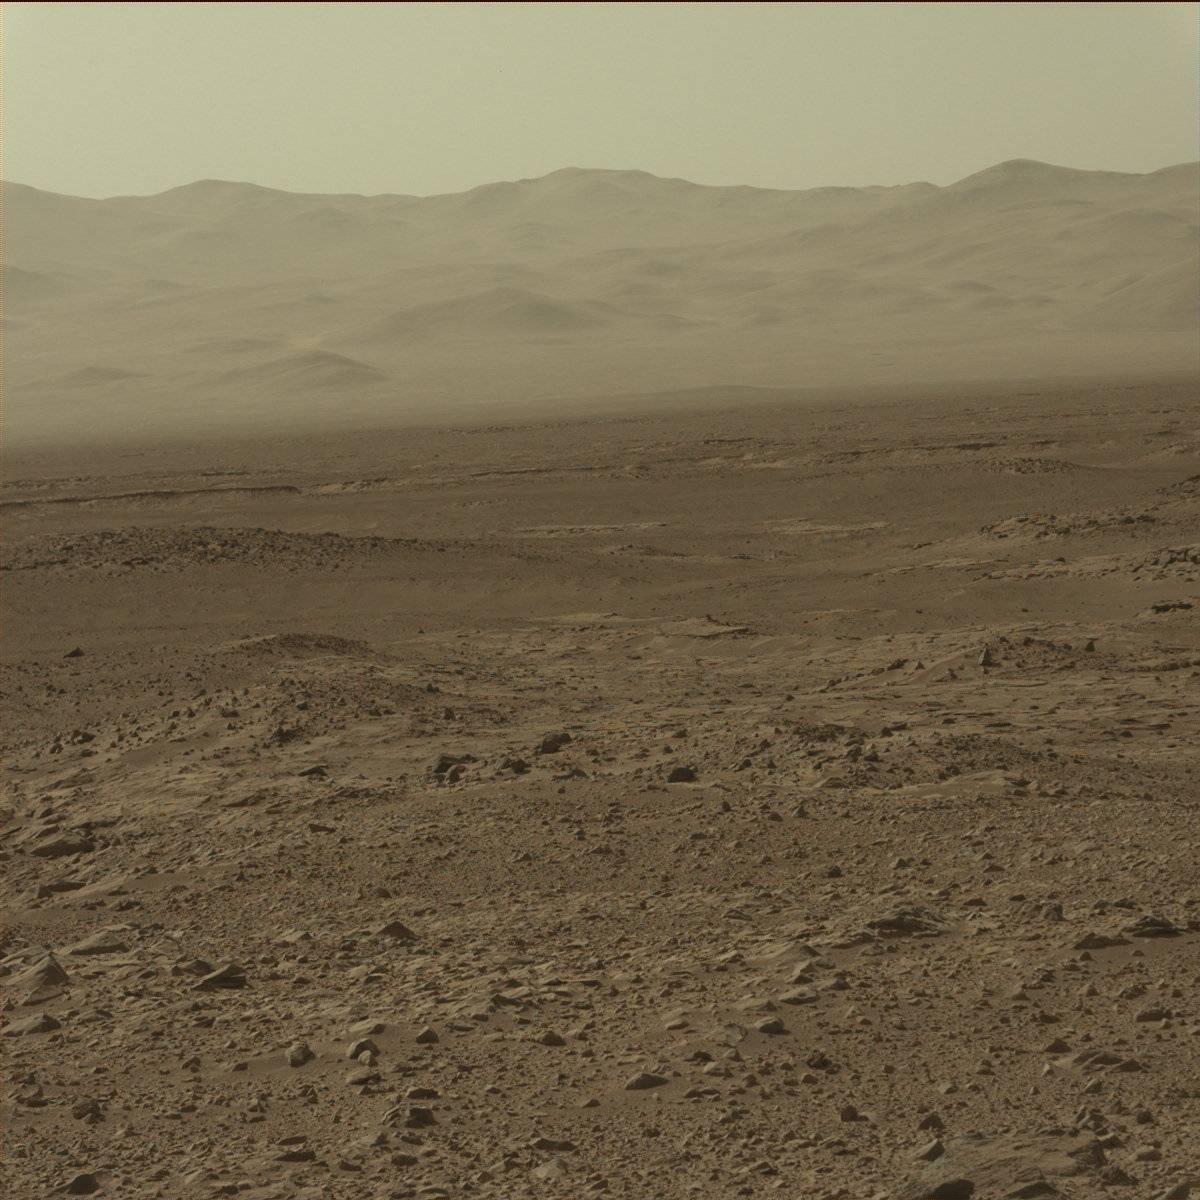
Terrain classes present: Bedrock, Ridge, Sand / Soil, Sky